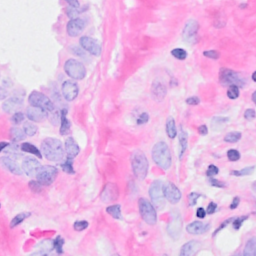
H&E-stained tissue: Breast